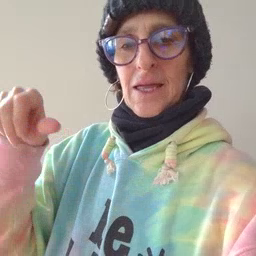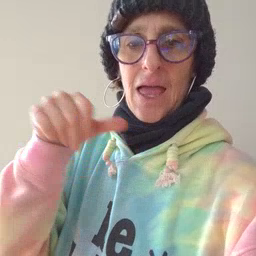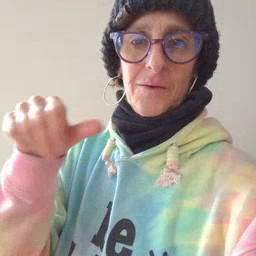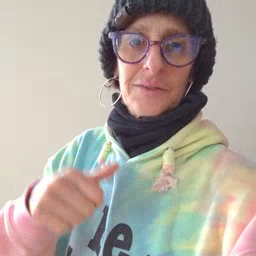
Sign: carrot